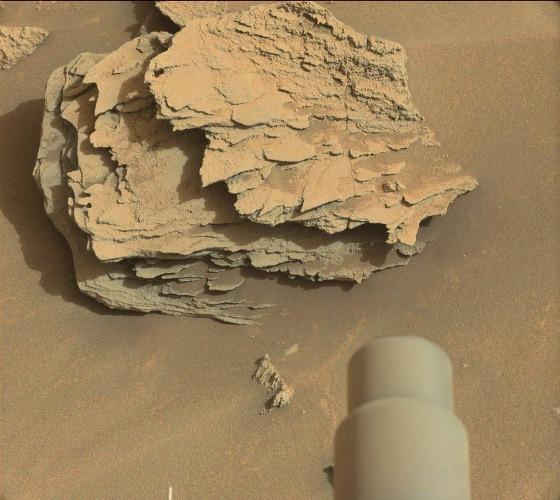
Terrain classes present: Background, Bedrock, Gravel / Sand / Soil, Shadow